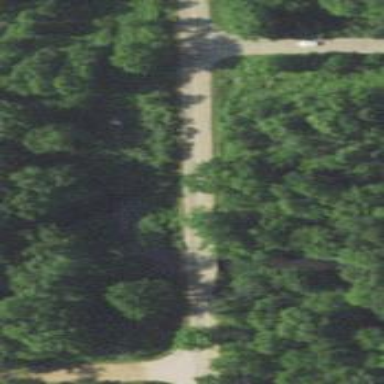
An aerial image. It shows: Residential road with bridge.